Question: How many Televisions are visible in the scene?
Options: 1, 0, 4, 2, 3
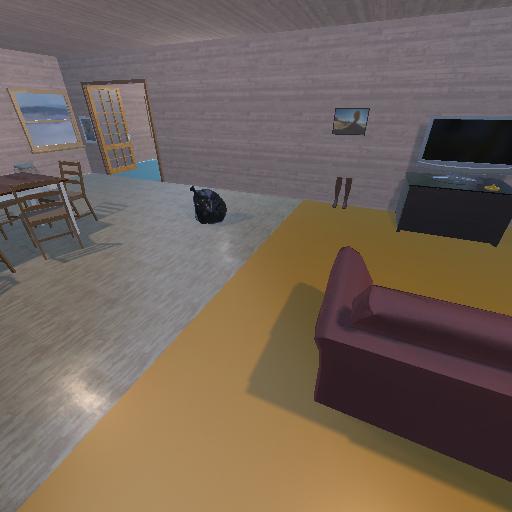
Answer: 1